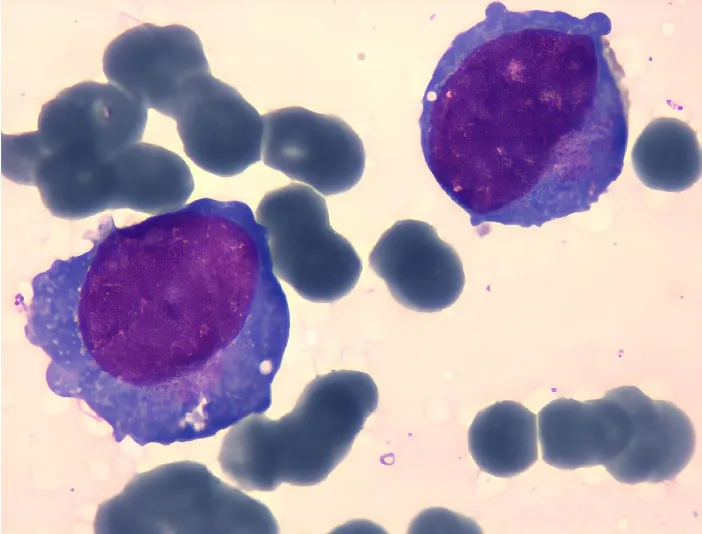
Cell bodies vary in size, with some notably larger. Cytoplasmic content ranges from scant to abundant, appearing grayish-blue upon staining. Some cells exhibit cytoplasmic extensions, containing fine pinkish granules. Nuclei display both regular and irregular shapes, with uniformly fine chromatin. Variability in nucleolar prominence is observed.
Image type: pathology (papanicolaou)